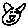
Label: cat